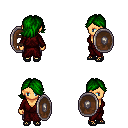
a pixel art fantasy rpg character, female body template, human, tanned skin, red robe, metal pants, green swoop hairstyle, ghillies, shield, four views (front, back, left, right), 2x2 character sprite sheet, small pixel art, hard edges, no anti-aliasing